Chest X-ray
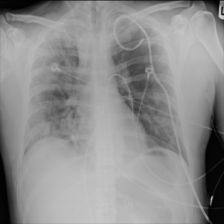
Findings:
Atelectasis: negative
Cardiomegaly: negative
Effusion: negative
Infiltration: negative
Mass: negative
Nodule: negative
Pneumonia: negative
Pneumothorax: negative
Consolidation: positive
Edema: negative
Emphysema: negative
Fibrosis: negative
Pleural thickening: negative
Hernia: negative